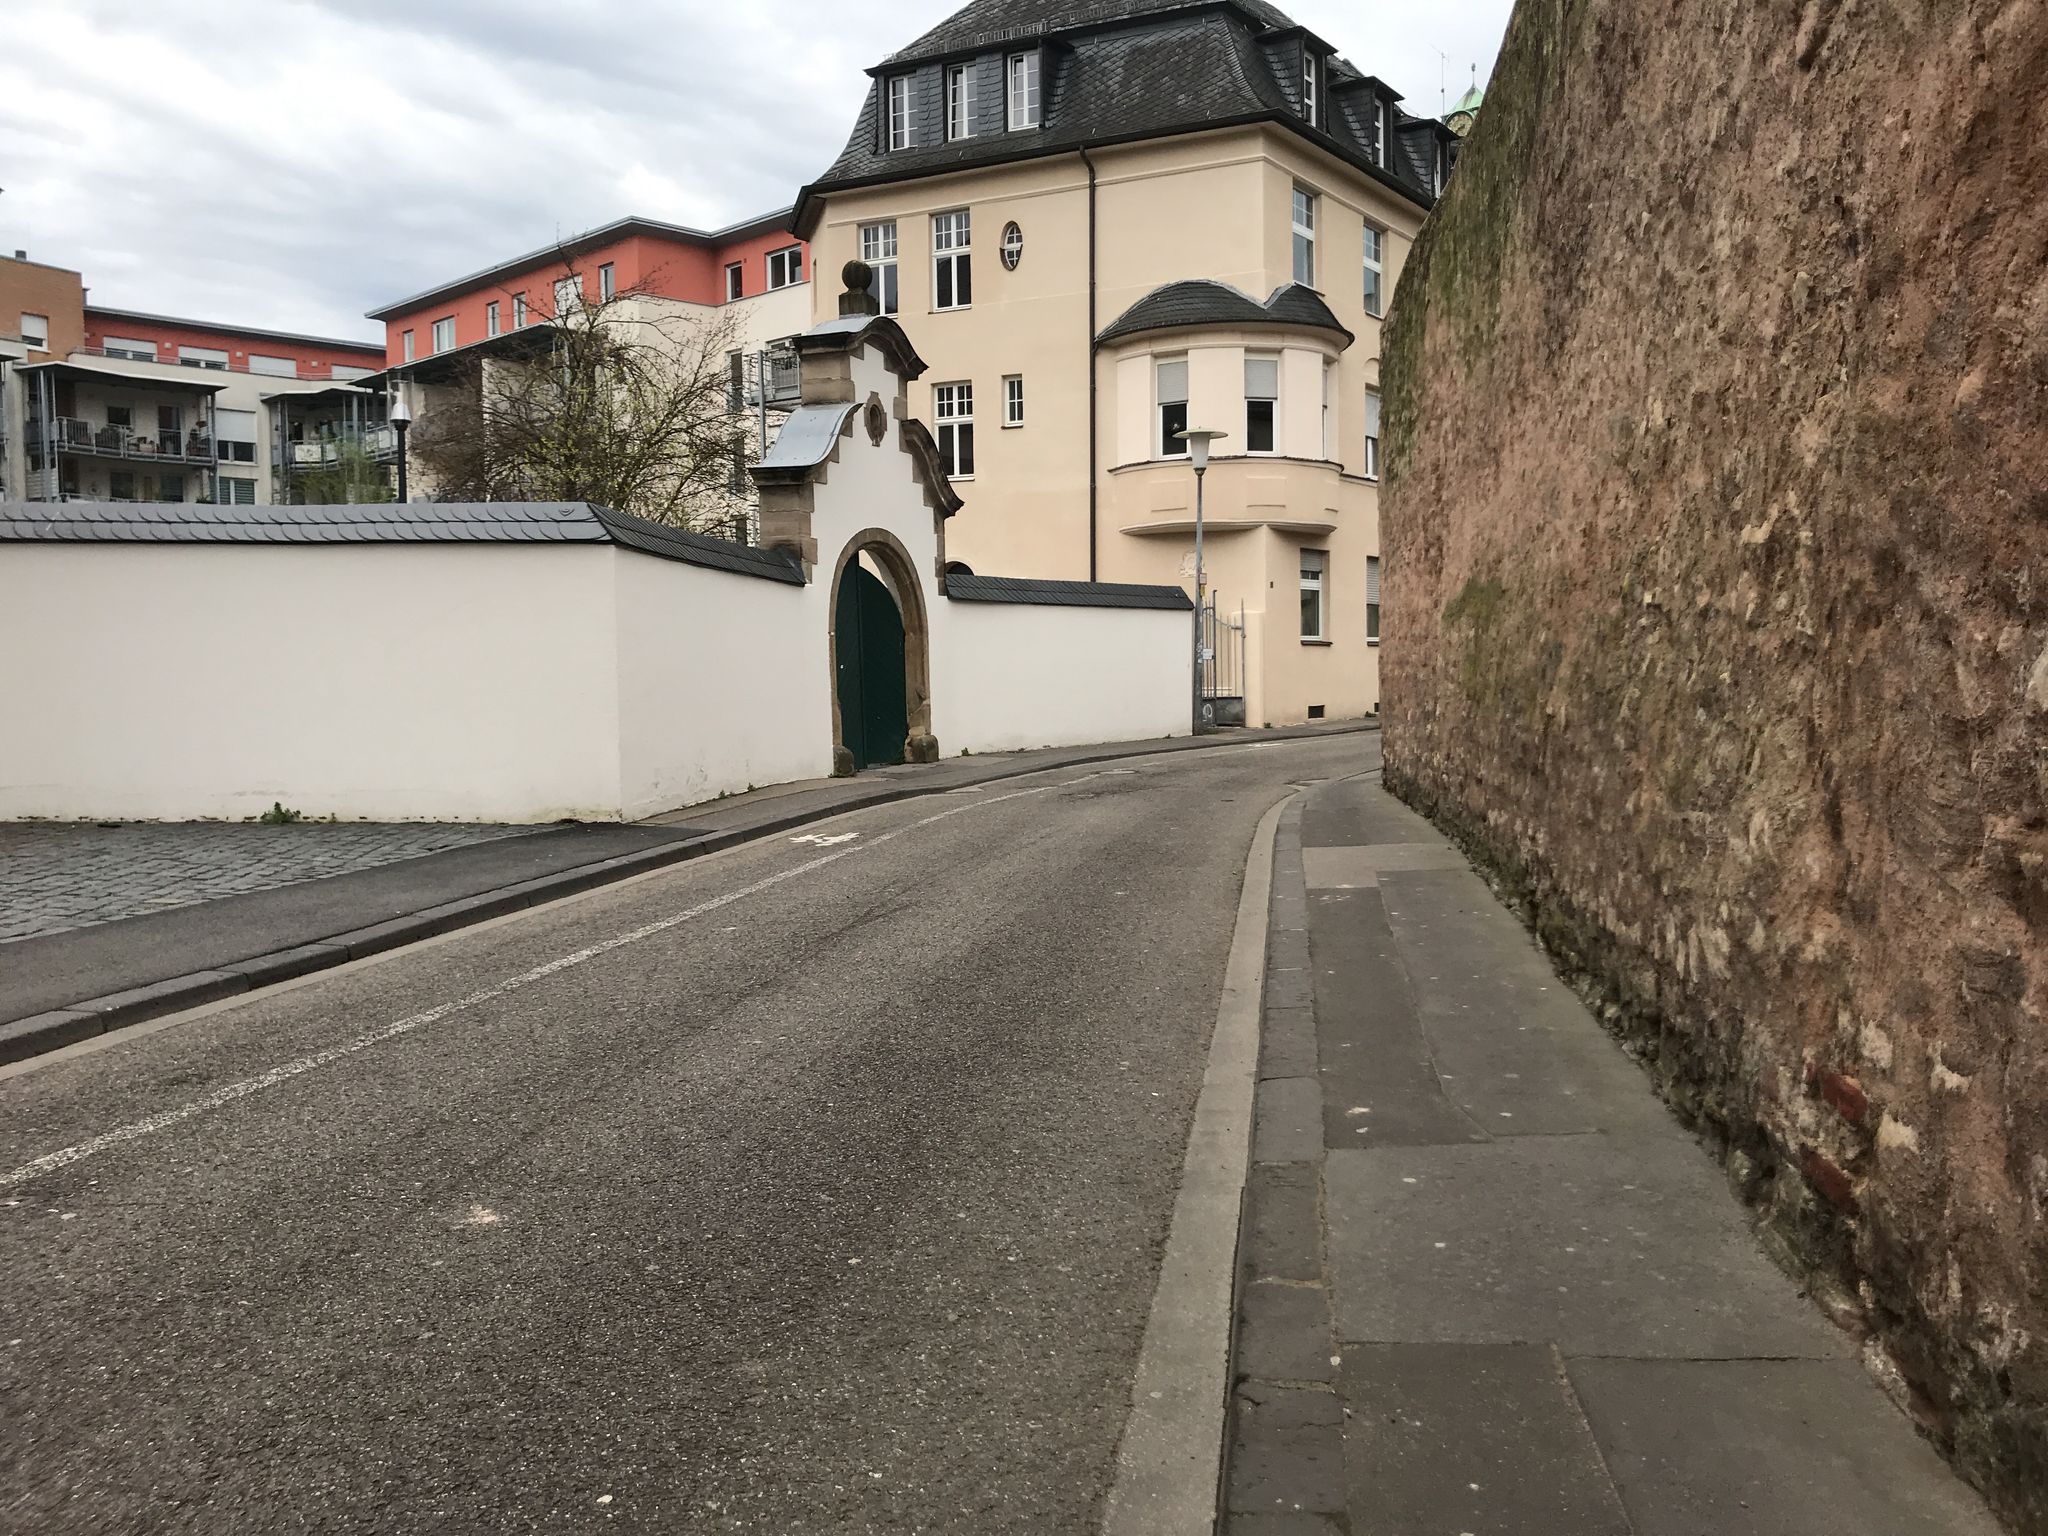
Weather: cloudy
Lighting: day
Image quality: slightly poor
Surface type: walking surface
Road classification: residential, path
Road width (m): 7.0
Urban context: urban centre
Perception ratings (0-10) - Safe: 5.56, Lively: 4.63, Beautiful: 7.59, Boring: 4.02, Depressing: 3.99, Wealthy: 6.12